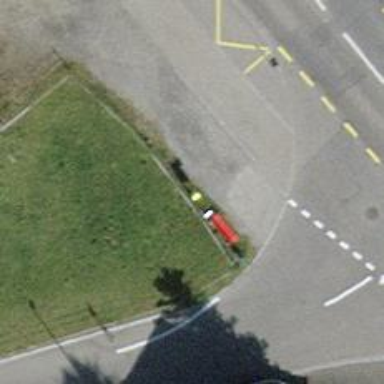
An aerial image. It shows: Post box is visible.